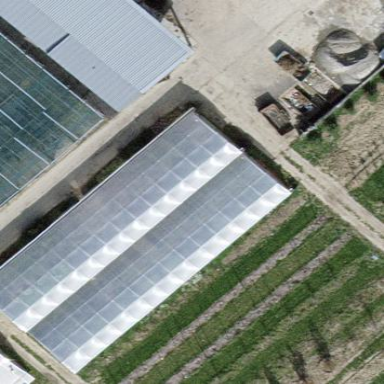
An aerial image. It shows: Greenhouse.